Question: After installing the latest patches of MobileFirst CLI (7.0.0.0-MFPF-CLI-IF201505211954.zip), the text displayed in MFP console is showing special characters .

Someone know how to correct this?
Thanks
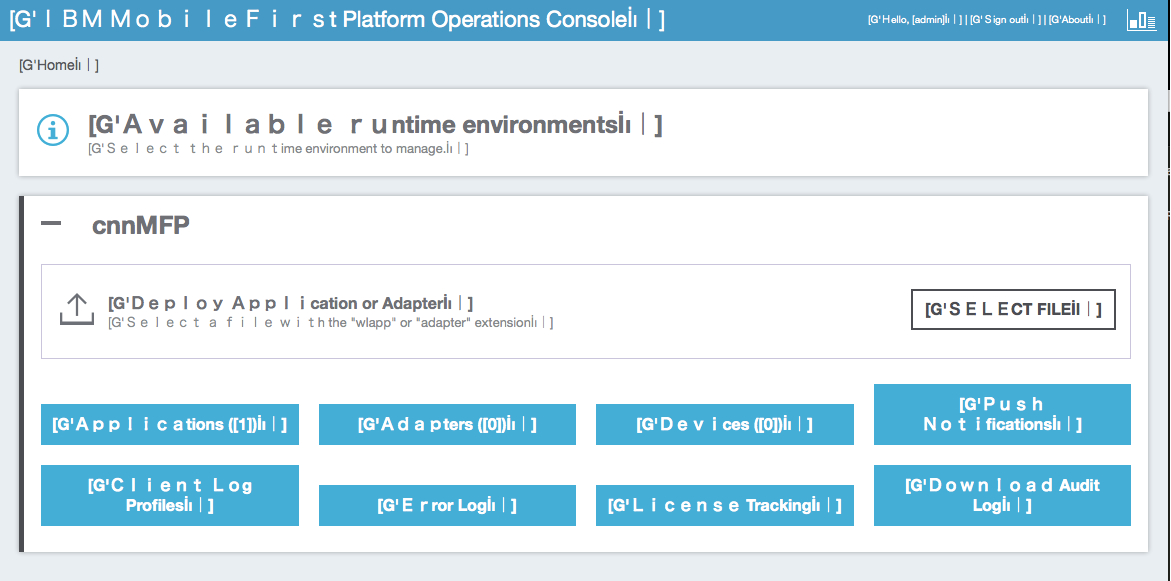
Answer: It seems an error has occurred... Apologies for that.
Did you receive this iFix via an IBM support ticket? If yes, please request a newer build. Request for: 7.0.0.0-IF201505310841 - this should not contain this error that you're experiencing(!).